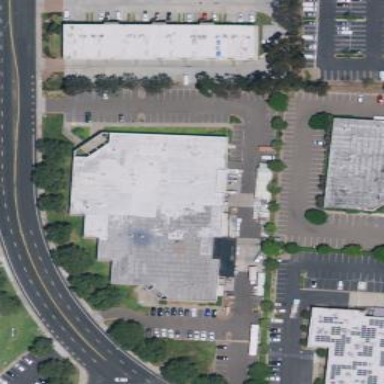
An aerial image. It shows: Industrial building.